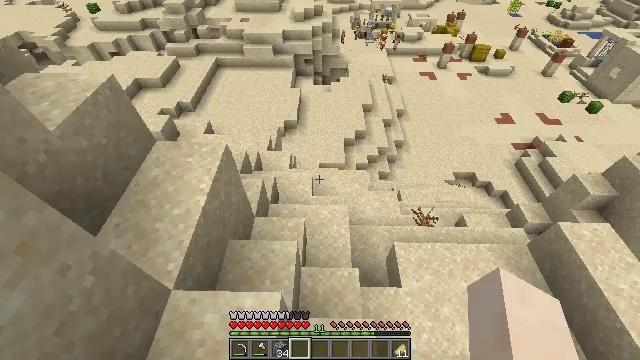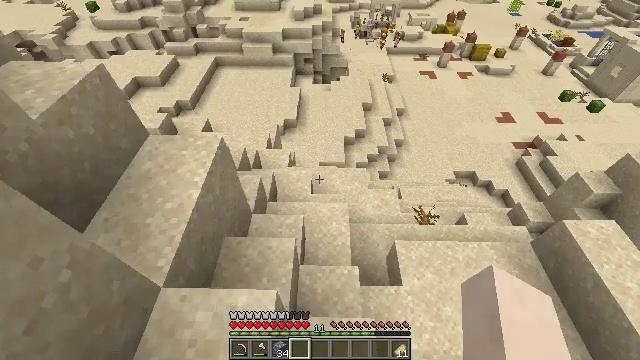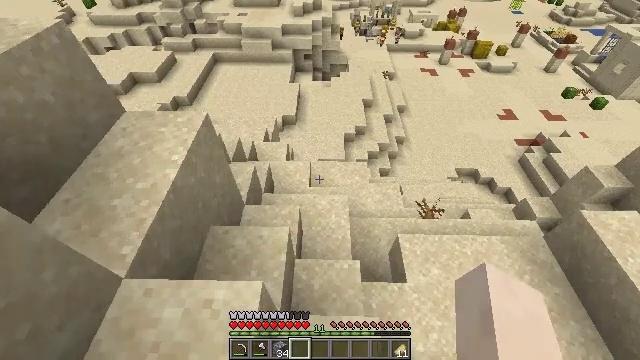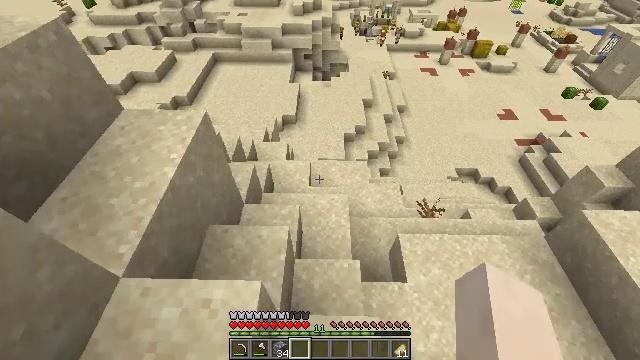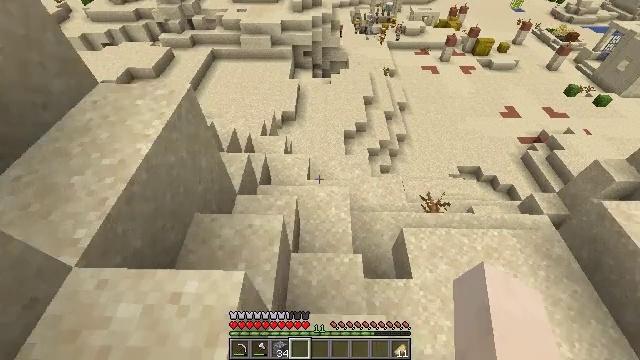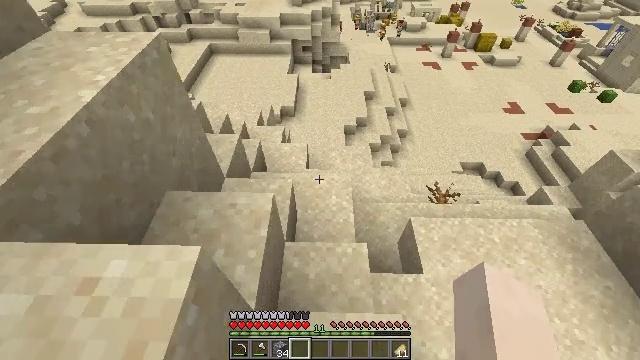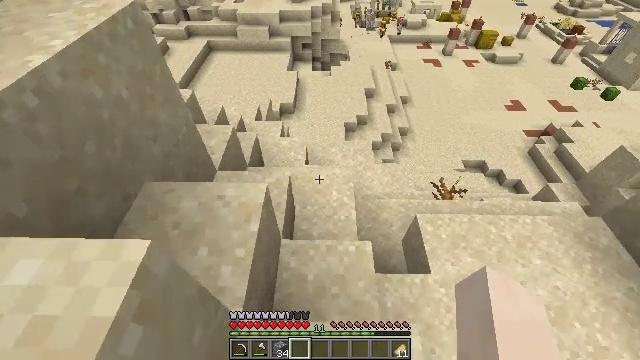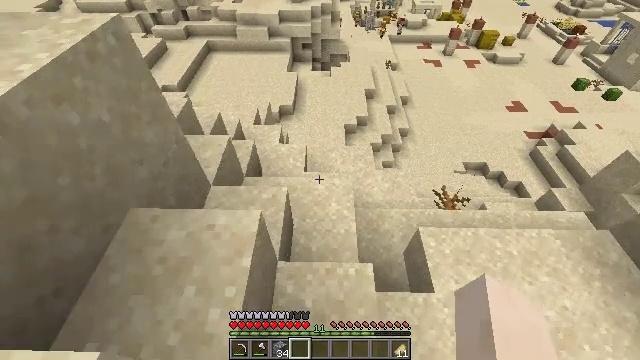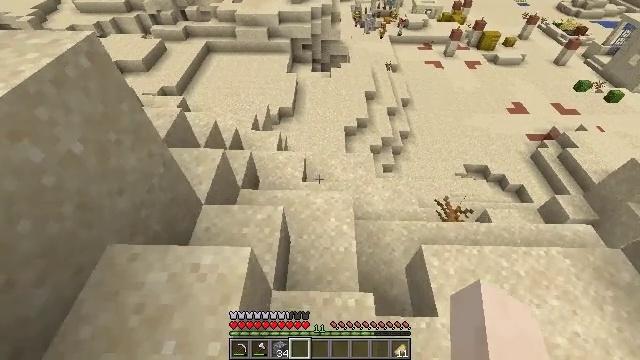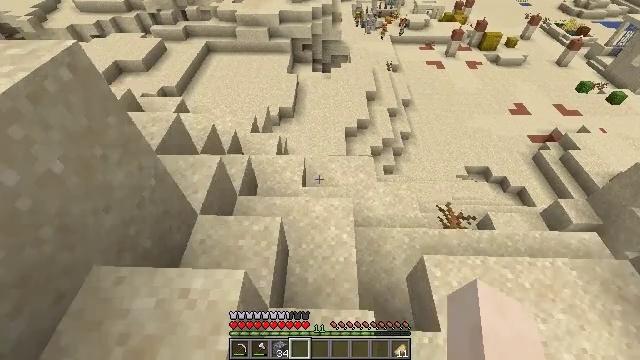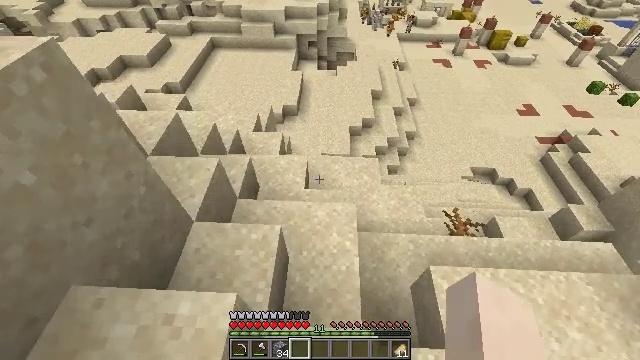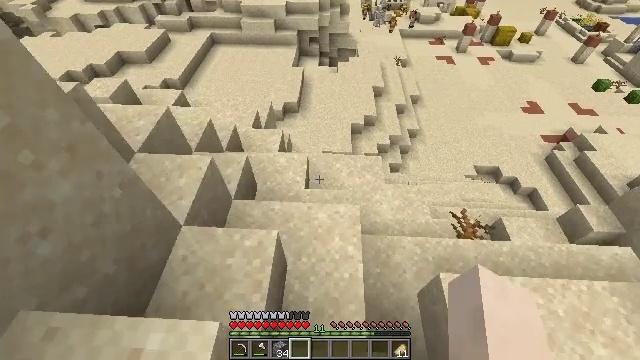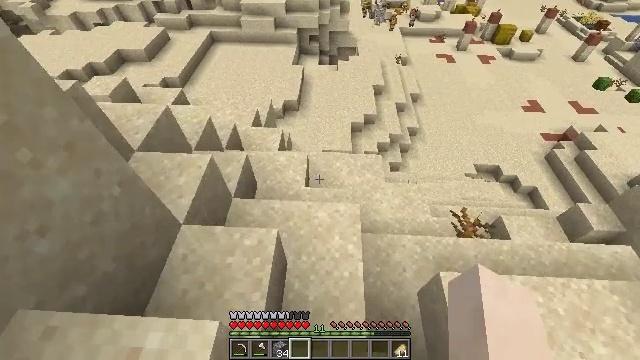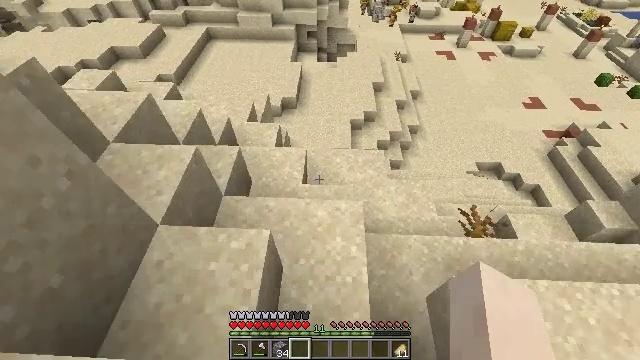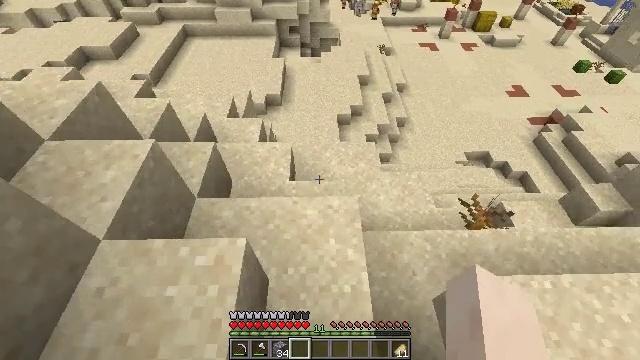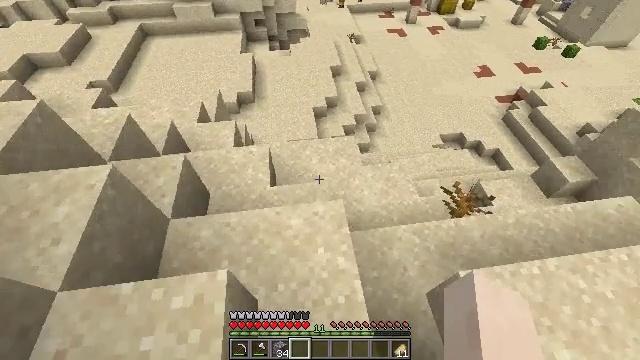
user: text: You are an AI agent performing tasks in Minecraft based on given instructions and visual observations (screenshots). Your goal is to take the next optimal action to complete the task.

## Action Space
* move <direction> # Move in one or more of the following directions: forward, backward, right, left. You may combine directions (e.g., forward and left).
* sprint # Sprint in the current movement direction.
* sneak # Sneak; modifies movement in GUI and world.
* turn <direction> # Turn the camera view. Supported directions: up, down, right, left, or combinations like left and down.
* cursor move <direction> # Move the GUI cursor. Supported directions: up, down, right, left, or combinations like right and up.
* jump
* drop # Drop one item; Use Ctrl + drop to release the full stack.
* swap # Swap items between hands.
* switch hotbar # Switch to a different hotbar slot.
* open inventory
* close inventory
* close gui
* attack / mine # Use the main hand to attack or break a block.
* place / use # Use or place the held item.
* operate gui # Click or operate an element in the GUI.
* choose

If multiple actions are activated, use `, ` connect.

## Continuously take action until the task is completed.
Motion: motion action
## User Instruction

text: Break the smooth sandstone to collect it.
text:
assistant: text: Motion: move forward
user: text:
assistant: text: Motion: move forward
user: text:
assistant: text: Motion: move forward
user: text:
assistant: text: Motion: move forward
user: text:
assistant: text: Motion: move forward
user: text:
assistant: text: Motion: move forward
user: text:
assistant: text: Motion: move forward
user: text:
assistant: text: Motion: move forward
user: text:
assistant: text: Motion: move forward
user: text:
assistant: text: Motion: move forward, turn left
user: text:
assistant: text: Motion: move forward
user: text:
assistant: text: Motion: move forward
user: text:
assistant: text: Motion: move forward
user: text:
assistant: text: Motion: move forward, turn right
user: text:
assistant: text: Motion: move forward, turn right and down
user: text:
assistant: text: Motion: move forward, turn right and down
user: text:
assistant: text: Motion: move forward, turn right
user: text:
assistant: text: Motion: move forward, turn right
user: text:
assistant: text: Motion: move forward
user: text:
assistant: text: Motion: move forward
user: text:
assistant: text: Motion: move forward
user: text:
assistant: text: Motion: move forward
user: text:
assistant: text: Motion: move forward, turn right and up
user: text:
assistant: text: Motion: move forward, turn right and up
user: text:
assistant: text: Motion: move forward, turn right and up
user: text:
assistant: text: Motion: move forward
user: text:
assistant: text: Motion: move forward, turn right
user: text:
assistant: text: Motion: move forward and move right
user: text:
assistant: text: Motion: move forward and move right
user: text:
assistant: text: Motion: move forward and move right